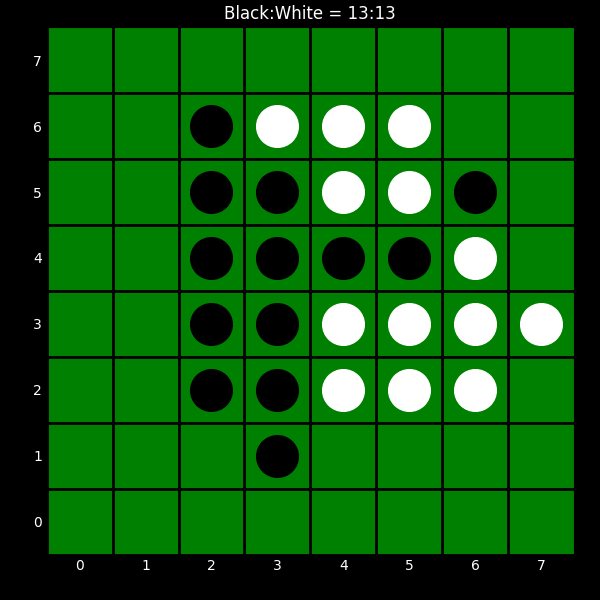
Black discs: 13
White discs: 13